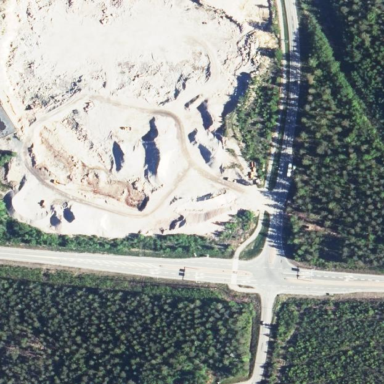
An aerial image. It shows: Quarry area.